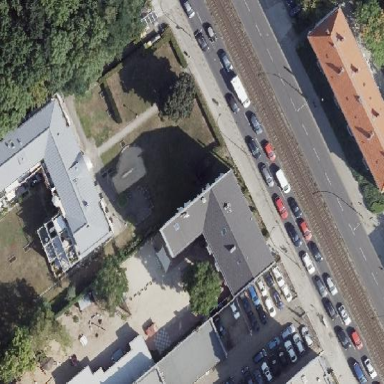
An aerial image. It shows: School building.